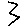
Label: zigzag